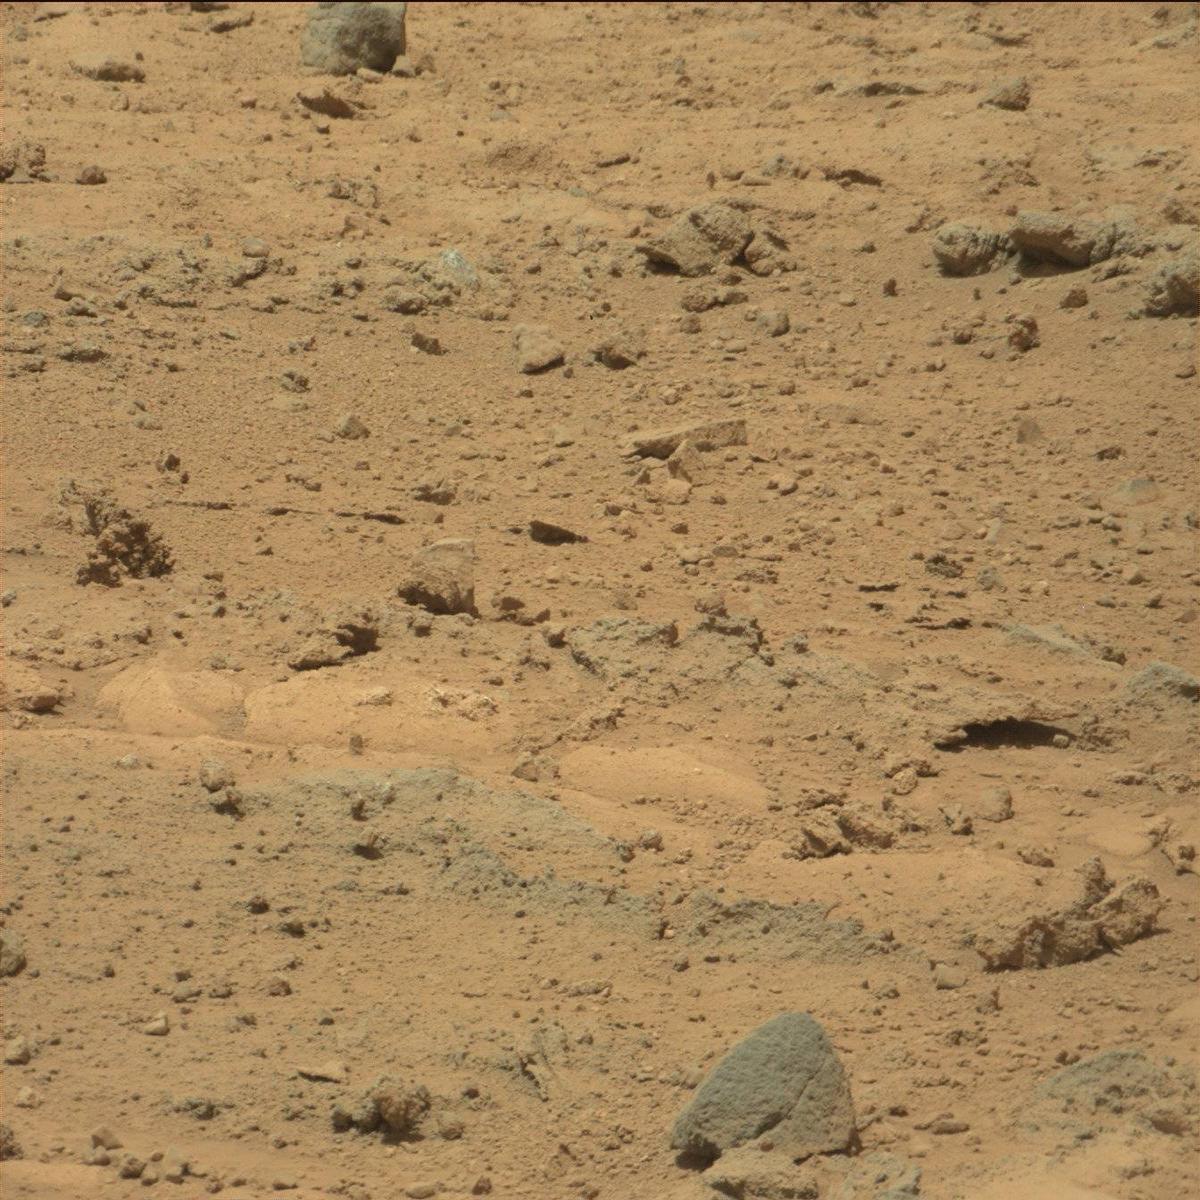
Terrain classes present: Bedrock, Rock, Sand / Soil